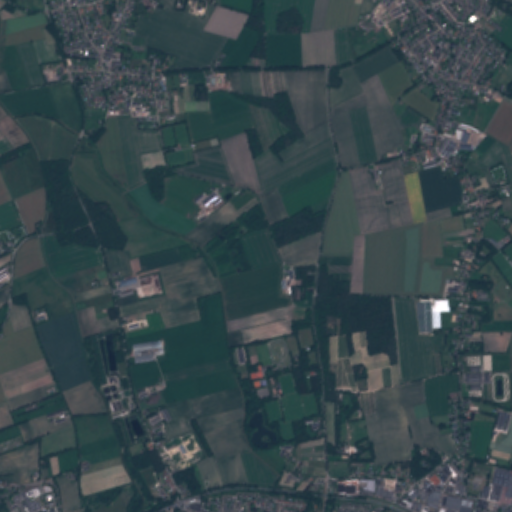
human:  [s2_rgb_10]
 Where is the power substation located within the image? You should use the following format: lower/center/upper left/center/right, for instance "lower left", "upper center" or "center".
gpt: The power substation is located in the lower right of the image.
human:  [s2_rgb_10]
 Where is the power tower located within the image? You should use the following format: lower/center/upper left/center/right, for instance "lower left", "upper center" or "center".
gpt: The power tower is located in the lower right of the image.
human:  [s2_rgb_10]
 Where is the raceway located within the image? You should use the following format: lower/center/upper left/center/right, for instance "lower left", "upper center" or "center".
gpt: The raceway is located in the lower center of the image.
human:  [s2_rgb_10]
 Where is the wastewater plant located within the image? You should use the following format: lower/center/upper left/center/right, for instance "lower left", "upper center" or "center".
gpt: The wastewater plant is located in the lower left of the image.
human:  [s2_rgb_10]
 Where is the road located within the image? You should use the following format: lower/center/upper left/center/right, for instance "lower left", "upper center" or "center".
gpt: There is no road in the image.